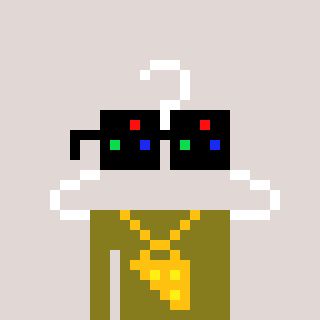
a pixel art character with square black sunglasses, a hanger-shaped head and a gunk-colored body on a warm background